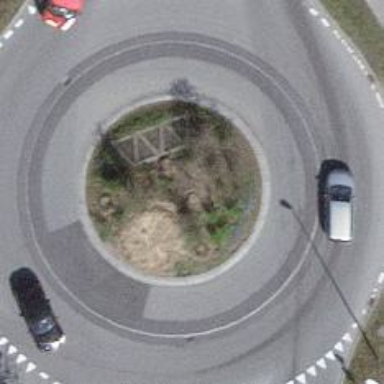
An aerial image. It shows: Primary highway with asphalt surface leading to roundabout. There is cycle track on the right side of the road.